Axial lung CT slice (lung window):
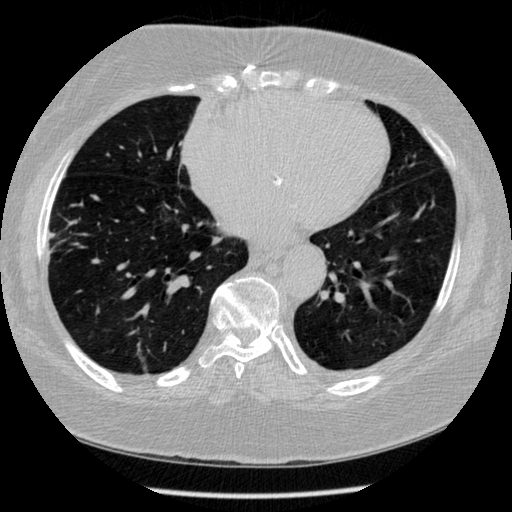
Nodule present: no